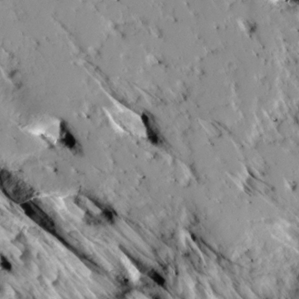
Label: non_frost